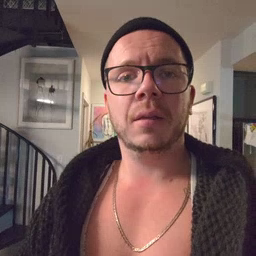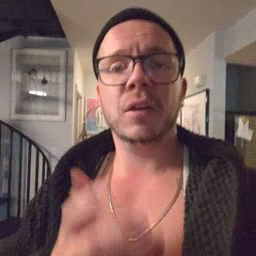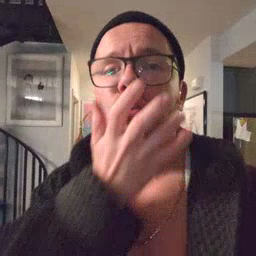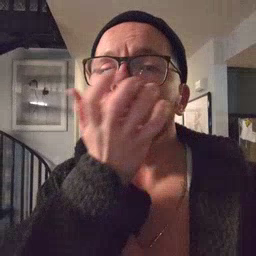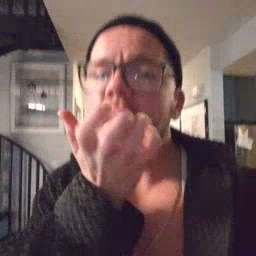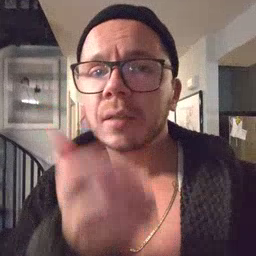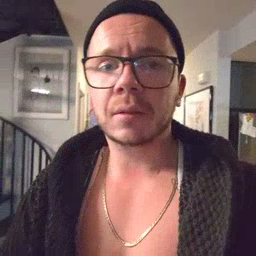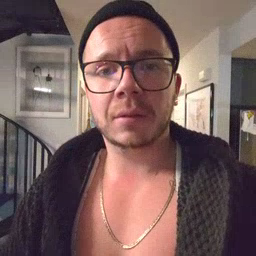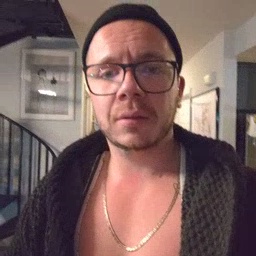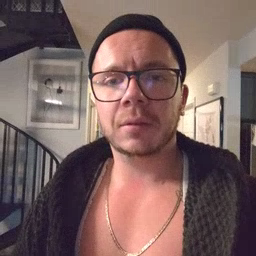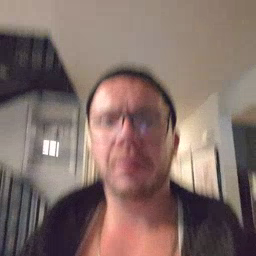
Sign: grass